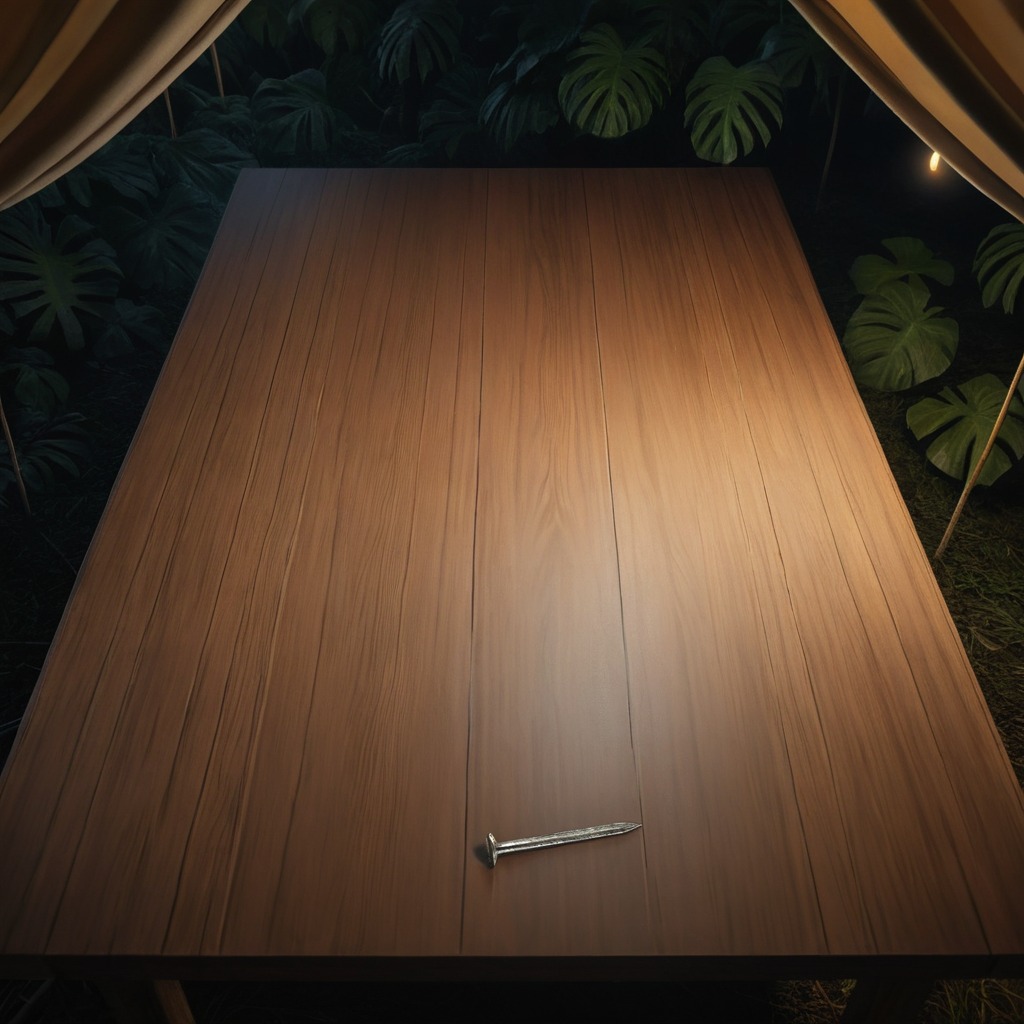
An iron nail is lying on a clean wooden table inside a jungle field workshop tent at night dim ambient light soft shadows worn but